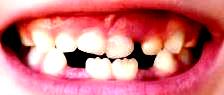
Condition: hypodontia